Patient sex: F
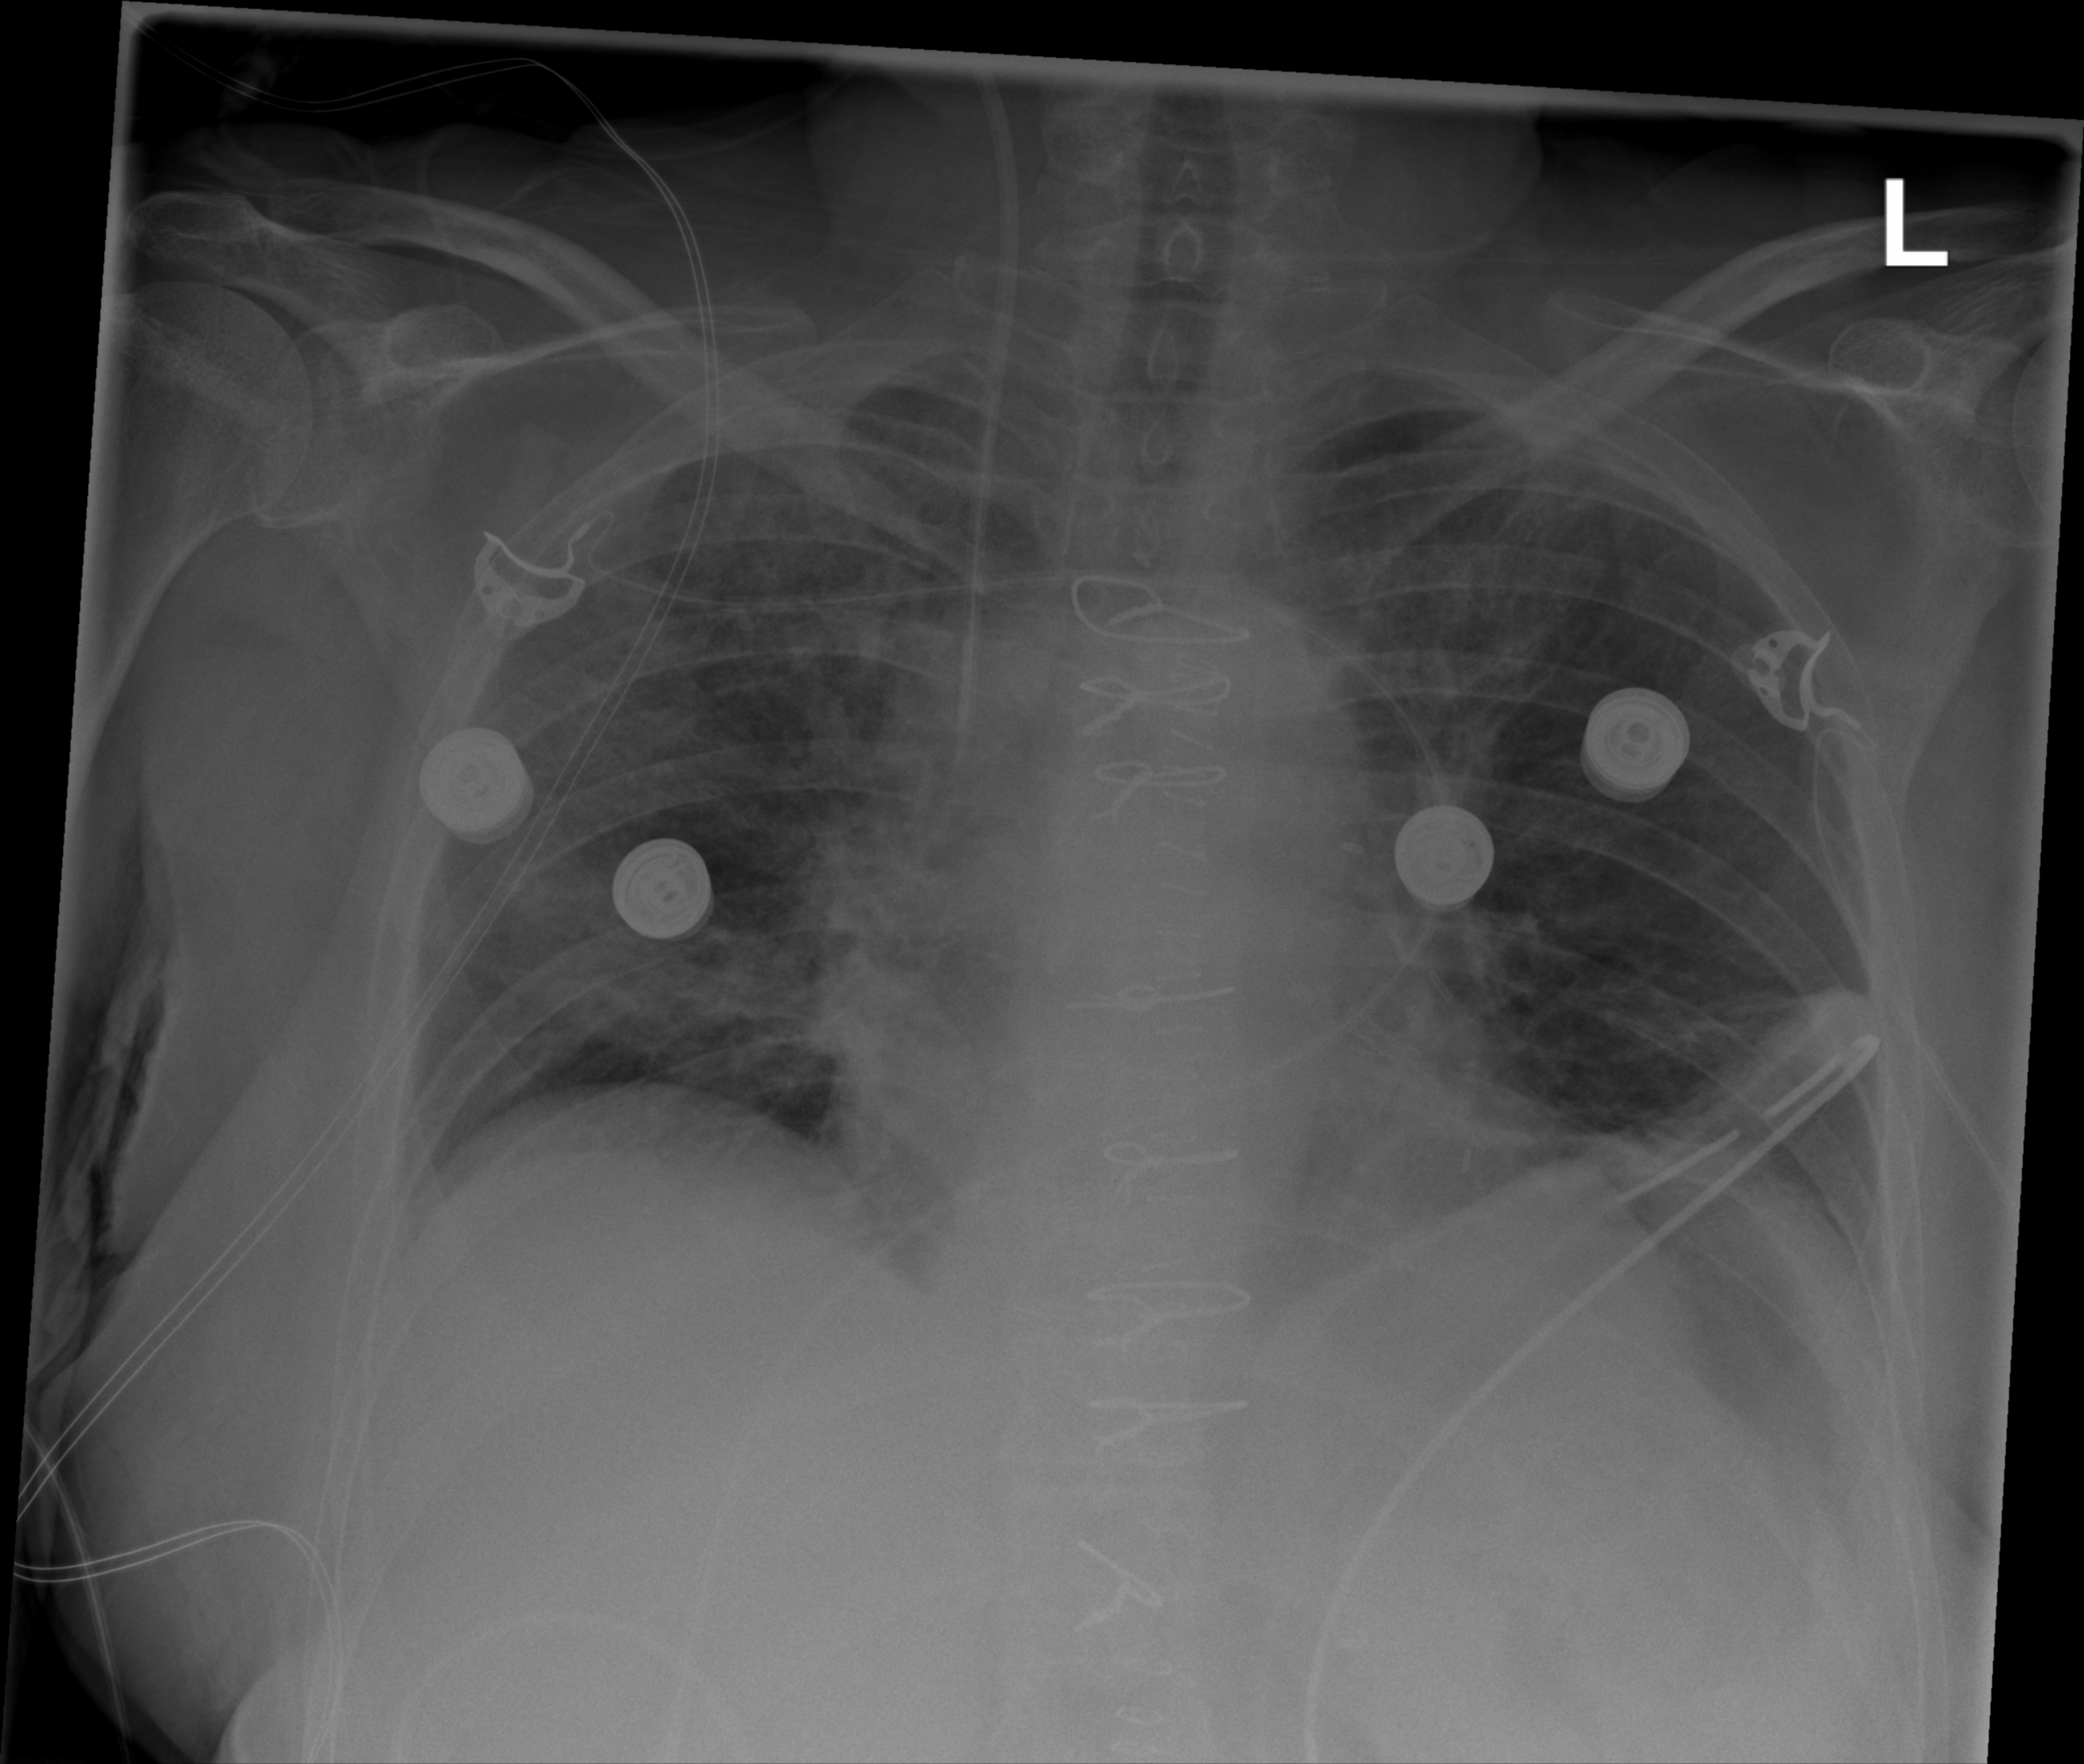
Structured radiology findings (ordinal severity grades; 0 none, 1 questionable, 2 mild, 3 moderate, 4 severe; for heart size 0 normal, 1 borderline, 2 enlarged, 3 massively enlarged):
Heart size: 0
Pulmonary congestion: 0
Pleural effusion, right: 0
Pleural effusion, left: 0
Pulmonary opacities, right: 2
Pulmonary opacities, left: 0
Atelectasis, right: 2
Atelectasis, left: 2